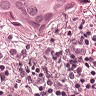
Metastatic tissue present: yes